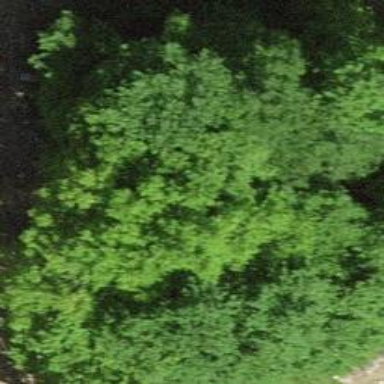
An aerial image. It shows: Forest area.